Question: I am using static analyzer for the first time and having difficulty to figure out the arrows. After looking some similar questions on S.O, I think the problem is the CGSize size is nil value but I am not entirely sure how its working.
Here's the code:
'''
- (void)keyboardDidShow:(NSNotification*)notification {
CGSize size = CGSizeMake(0, 0);
size = [self keyboardSize:notification];
if (UIInterfaceOrientationIsLandscape(self.interfaceOrientation)) {
detailTableView.frame = CGRectMake(detailTableView.frame.origin.x, detailTableView.frame.origin.y,
detailTableView.frame.size.width, kTableViewMovableHeight + kTableViewDefaultHeight - size.height
);
//detailTableView.scrollEnabled = YES;
}
}
- (CGSize)keyboardSize:(NSNotification *)aNotification {
NSDictionary *info = [aNotification userInfo];
NSValue *beginValue = [info objectForKey:UIKeyboardFrameEndUserInfoKey];
UIDeviceOrientation orientation = [[UIDevice currentDevice] orientation];
CGSize keyboardSize;
UIDeviceOrientation _screenOrientation = orientation;
if ([UIKeyboardDidShowNotification isEqualToString:[aNotification name]]) {
if (UIDeviceOrientationIsPortrait(orientation)) {
keyboardSize = [beginValue CGRectValue].size;
} else {
keyboardSize.height = [beginValue CGRectValue].size.width;
keyboardSize.width = [beginValue CGRectValue].size.height;
}
} else if ([UIKeyboardWillHideNotification isEqualToString:[aNotification name]]) {
if (_screenOrientation == orientation) {
if (UIDeviceOrientationIsPortrait(orientation)) {
keyboardSize = [beginValue CGRectValue].size;
} else {
keyboardSize.height = [beginValue CGRectValue].size.width;
keyboardSize.width = [beginValue CGRectValue].size.height;
}
// rotated
} else if (UIDeviceOrientationIsPortrait(orientation)) {
keyboardSize.height = [beginValue CGRectValue].size.width;
keyboardSize.width = [beginValue CGRectValue].size.height;
} else {
keyboardSize = [beginValue CGRectValue].size;
}
}
return keyboardSize;
}
'''

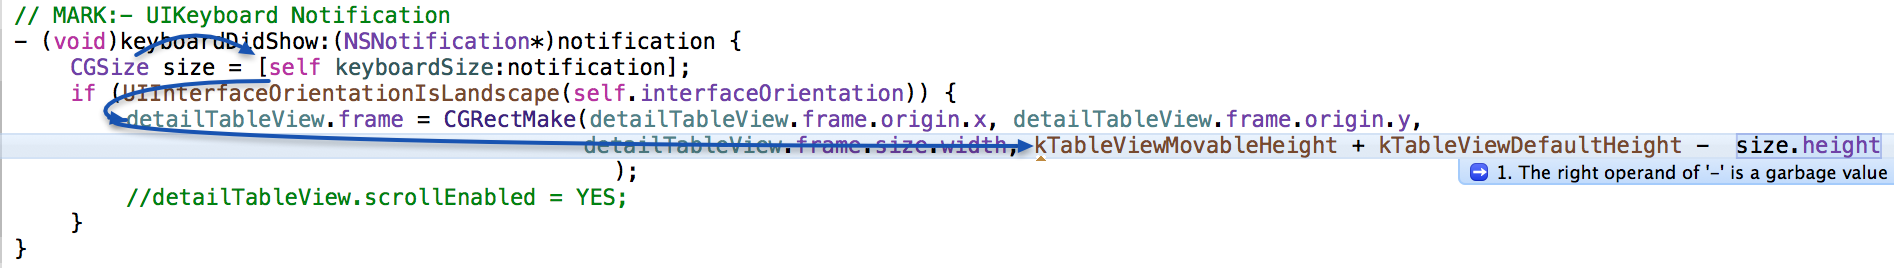
Answer: 1. CGSize is a C struct
2. [self keyboardSize:notification] may return nil
When declaring a C struct, its values have garbage values. That is, whatever was in that piece of memory before. If your call to 'keyboardSize' returns an uninitialized 'CGSize', that C struct will have what's called "garbage value".
Now that I see your implementation of CGSize, change the declaration of the variable keyboardSize in your 'keyboardSize' method to:
'''
CGSize keyboardSize = CGSizeMake(0, 0);
'''